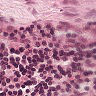
Metastatic tissue present: no